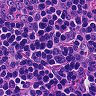
Metastatic tissue present: no